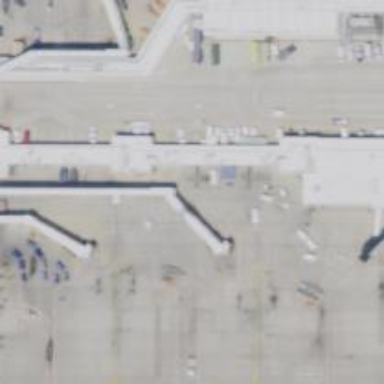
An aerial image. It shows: Airport gate.